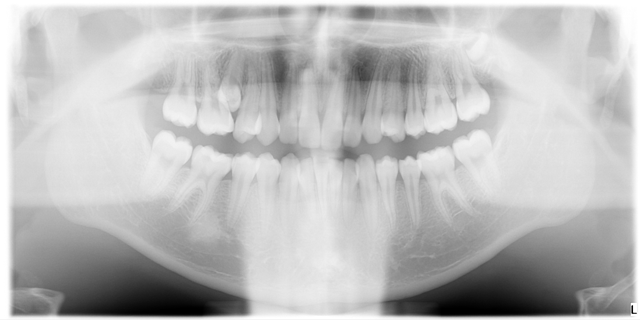
adult